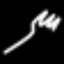
Label: fork